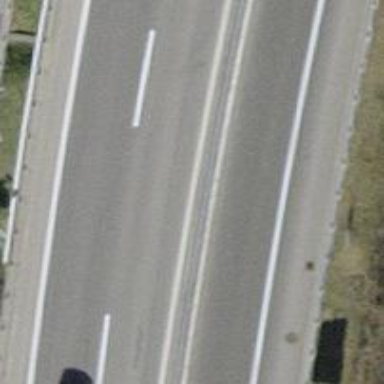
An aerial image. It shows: Trunk motorroad.